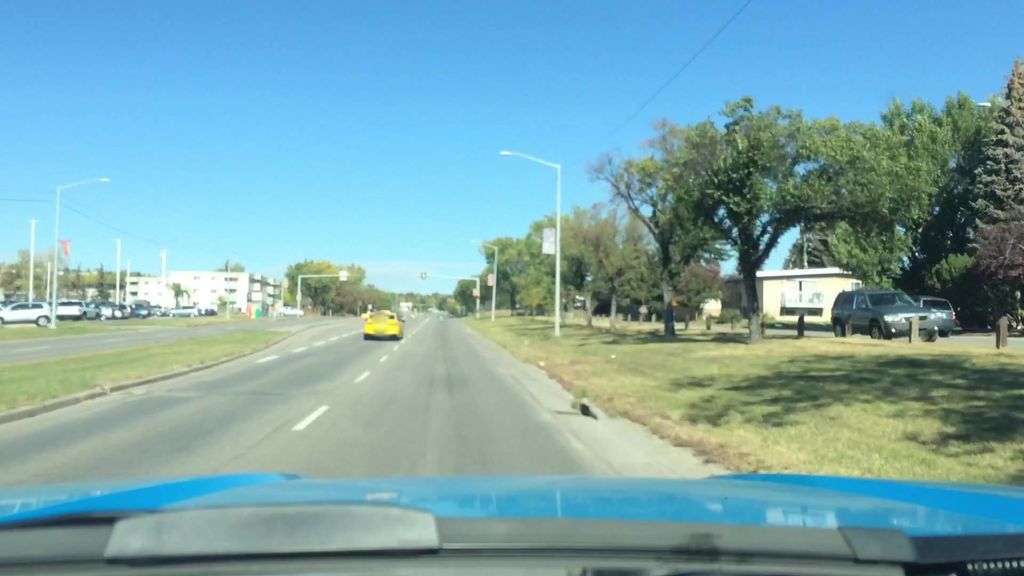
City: calgary